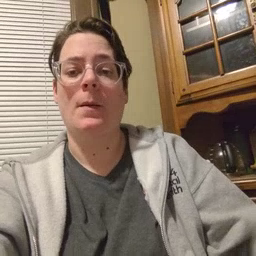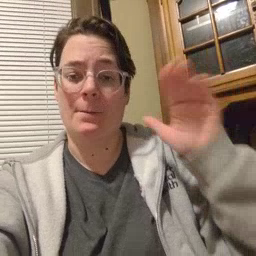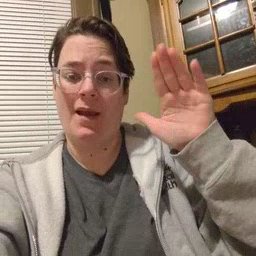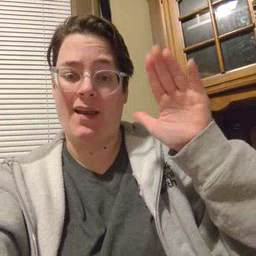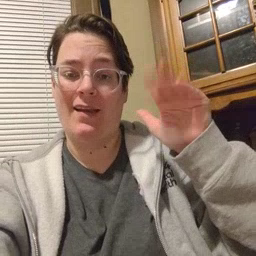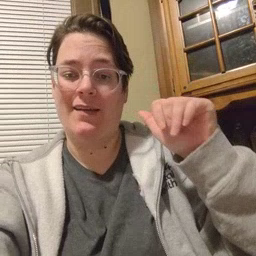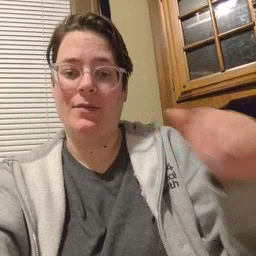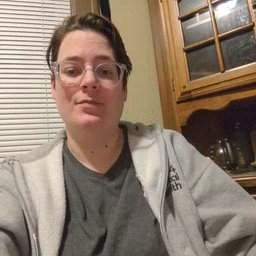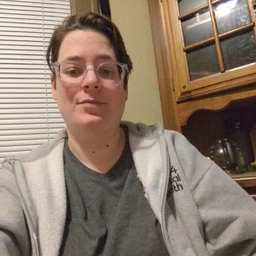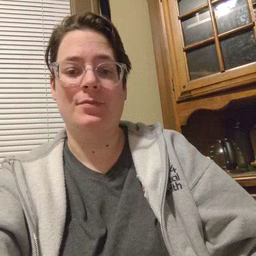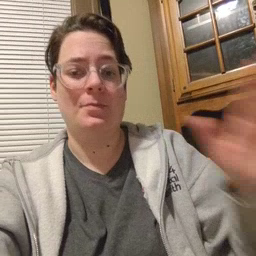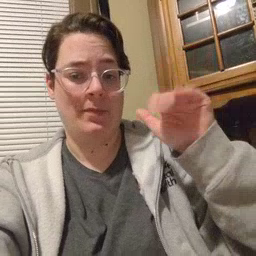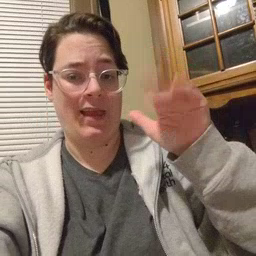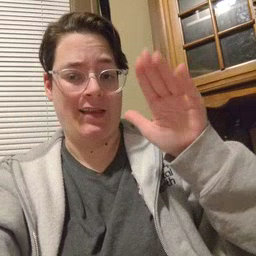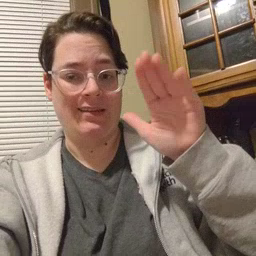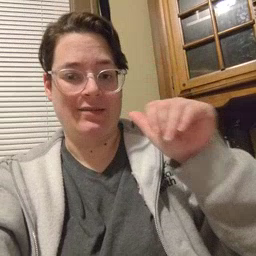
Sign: bye